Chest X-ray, AP view. Patient: 11 years old, sex M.
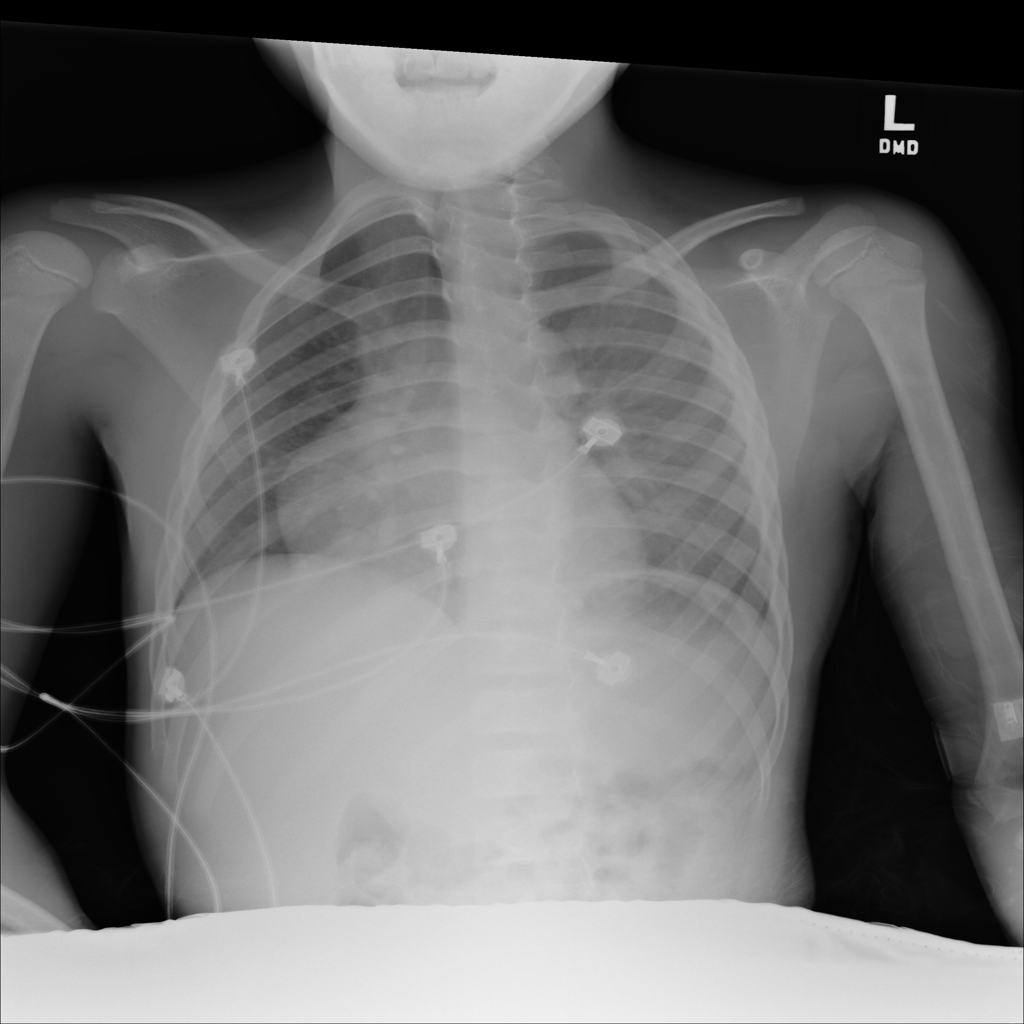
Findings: No Finding